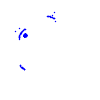
Particle: pion